Question: I am working in ReactJS on post API. I have given a task to create some text fields in which I have to give some values and then on click of a submit button the information from text field will be submitted to POST API which I have taken from JasonPlaceHolder.
I have written a code which is given at last. Whenever I click Register button the value in last input field (which in my case is "EMAIL") overrides the values of all the input fields.
A screenshot of my problem is also attached:

'''
import React from 'react';
import logo from './logo.svg';
import './App.css';
import axios from 'axios';
class App extends React.Component {
constructor(props){
super(props);
this.state = {
error: null,
isLoaded: false,
items: [],
inter:0,
ID: '',
Name: '',
username : '',
Email: ''
};
this.updateInput = this.updateInput.bind(this);
this.handleSubmit = this.handleSubmit.bind(this);
}
updateInput(event){
this.setState({ID : event.target.value})
this.setState({Name : event.target.value})
this.setState({username : event.target.value})
this.setState({Email : event.target.value})
}
handleSubmit(){
var dict = { id: this.state.ID, name:this.state.Name , username: this.state.username , email: this.state.Email };
axios.post('https://jsonplaceholder.typicode.com/users', dict)
.then(response => {
console.log(response)
this.setState({isLoaded:true,
flag:1,
})
})
.catch(error => {
alert(error);
console.log(error);
})
}
render() {
const { error, isLoaded, items } = this.state;
if (this.state.inter == 0){
return(
<div>
<form>
<p>ID:<input type="text" name="ID" onChange={this.updateInput}/> </p>
<p>Name:<input type="text" name="name" onChange={this.updateInput} /> </p>
<p>User Name:<input type="text" name="username" onChange={this.updateInput} /></p>
<p>Email: <input type="text" name="email" onChange={this.updateInput} /></p>
</form>
<button onClick={this.handleSubmit}>
Register
</button>
</div>
);
}else{
return(
<div>
<button onClick={this.handleSubmit} >
Register
</button>
<h1> Post Request Submitted Successfully</h1>
</div>
);
}
}
componentDidMount() {
}
}
export default App;
'''
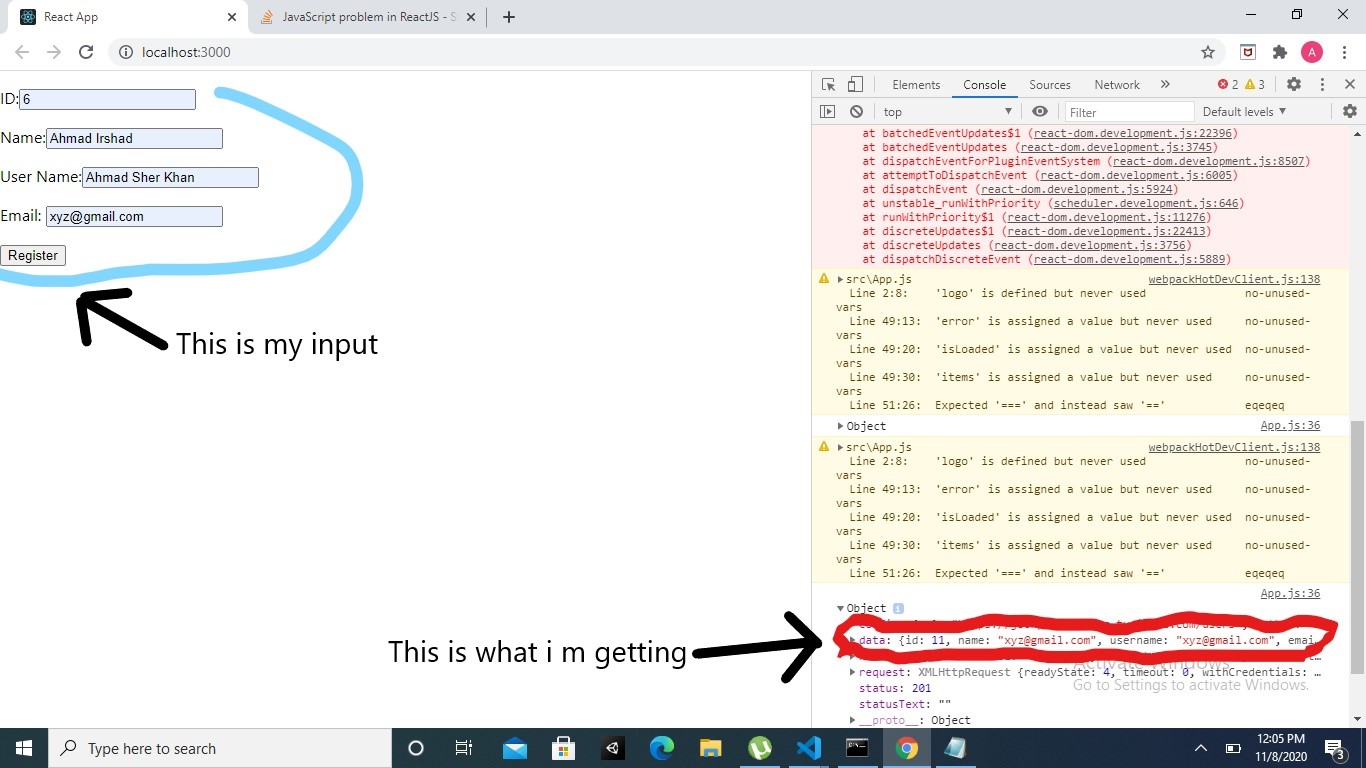
Answer: Your updateInput method overrides all the other fields, that's why the last updated field (the email) is the one you are seeing on the request payload.
To solve this you can separate the updateInput method for each input field or inside updateInput check which field you're currently updating and update only that field.
You can check here for more details:
<URL>